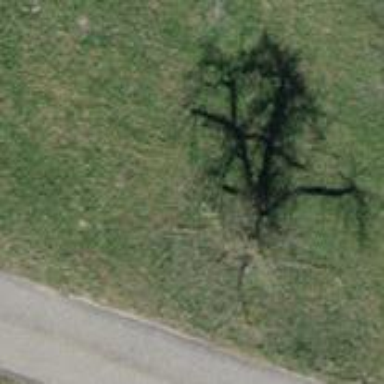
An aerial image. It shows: Single tag "natural: tree."